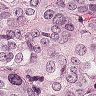
Metastatic tissue present: yes